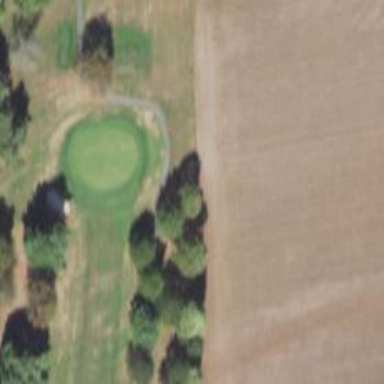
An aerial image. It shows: Path used for both walking and golf.